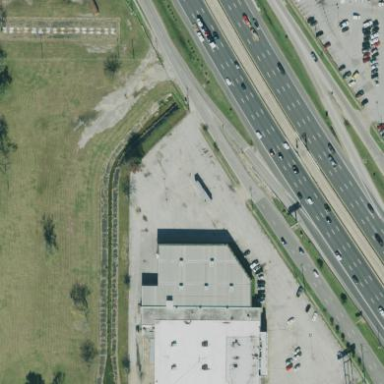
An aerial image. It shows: Retail building that houses furniture shop.